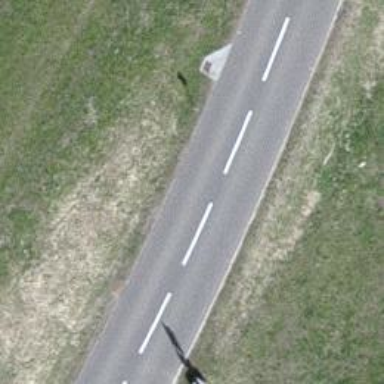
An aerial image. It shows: Secondary road.